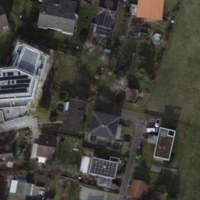
EUNIS habitat code: 55
Species observed at this site:
Primula veris
Claytonia perfoliata